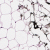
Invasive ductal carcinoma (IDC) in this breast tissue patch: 0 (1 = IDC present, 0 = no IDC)